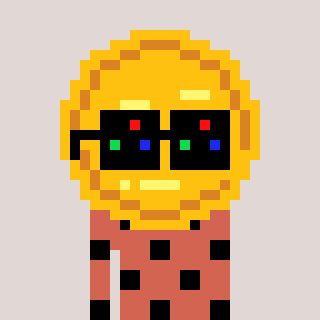
a pixel art character with square black sunglasses, a medal-shaped head and a peachy-colored body on a warm background